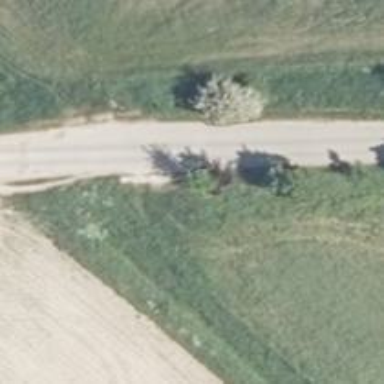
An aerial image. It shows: Passing place on the road.